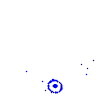
Particle: electron